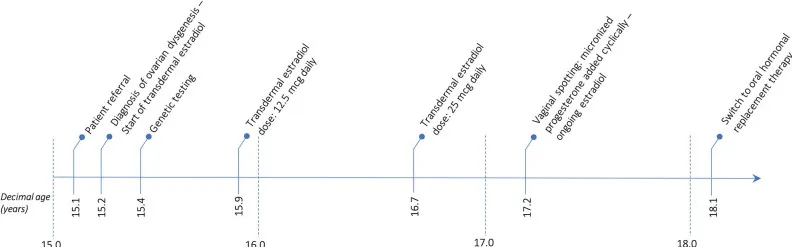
Timetable describing the sequence of the diagnostic and therapeutic interventions undertaken for the proband.
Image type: chart (chart)